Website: bh-photo
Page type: delivery-shipping
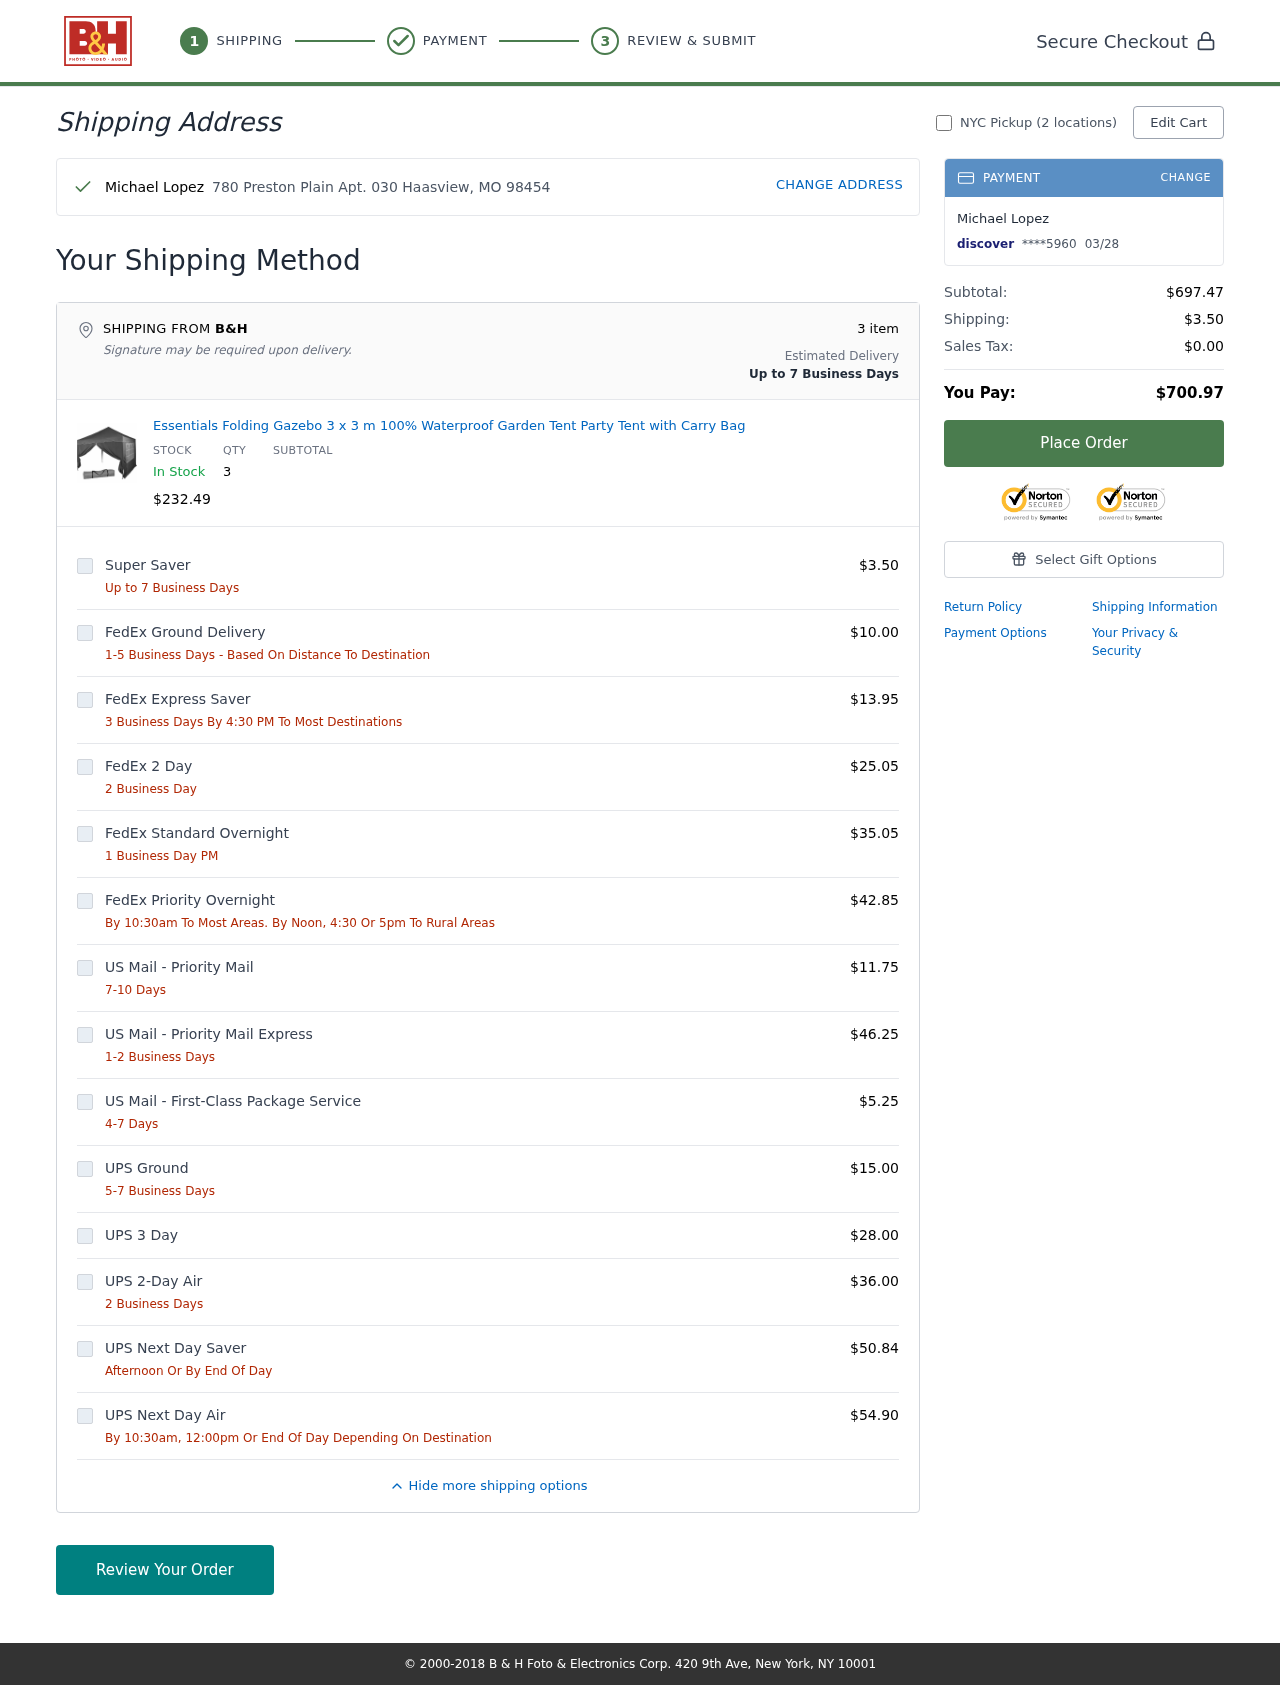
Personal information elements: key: PII_CARD_EXPIRY
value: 03/28
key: PII_CARD_LAST4
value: ****5960
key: PII_CARD_TYPE
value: discover
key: PII_CITY_STATE_ZIP
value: Haasview, MO 98454
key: PII_FULLNAME
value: Michael Lopez
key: PII_STREET
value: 780 Preston Plain Apt. 030
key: PII_FIRSTNAME
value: Michael
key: PII_LASTNAME
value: Lopez
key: PII_FULLNAME2
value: Michael Lopez
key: PII_FULLNAME3
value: Michael Lopez
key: PII_FIRSTNAME2
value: Michael
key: PII_FIRSTNAME3
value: Michael
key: PII_LASTNAME2
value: Lopez
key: PII_LASTNAME3
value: Lopez
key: PII_FIRSTNAME_DERIVED
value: Michael
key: PII_LASTNAME_DERIVED
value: Lopez
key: PII_FULLNAME_DERIVED
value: Michael Lopez
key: PII_NAME_FULL_DERIVED
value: Michael Lopez
Product elements: key: PRODUCT1_NAME
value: Essentials Folding Gazebo 3 x 3 m 100% Waterproof Garden Tent Party Tent with Carry Bag
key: PRODUCT1_PRICE
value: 232.49
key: PRODUCT1_QUANTITY
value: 3
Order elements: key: ORDER_NUM_ITEMS
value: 3
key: ORDER_SUBTOTAL
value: $697.47
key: ORDER_SHIPPING_COST
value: $3.50
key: ORDER_TAX
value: $0.00
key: ORDER_TOTAL
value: $700.97